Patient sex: M
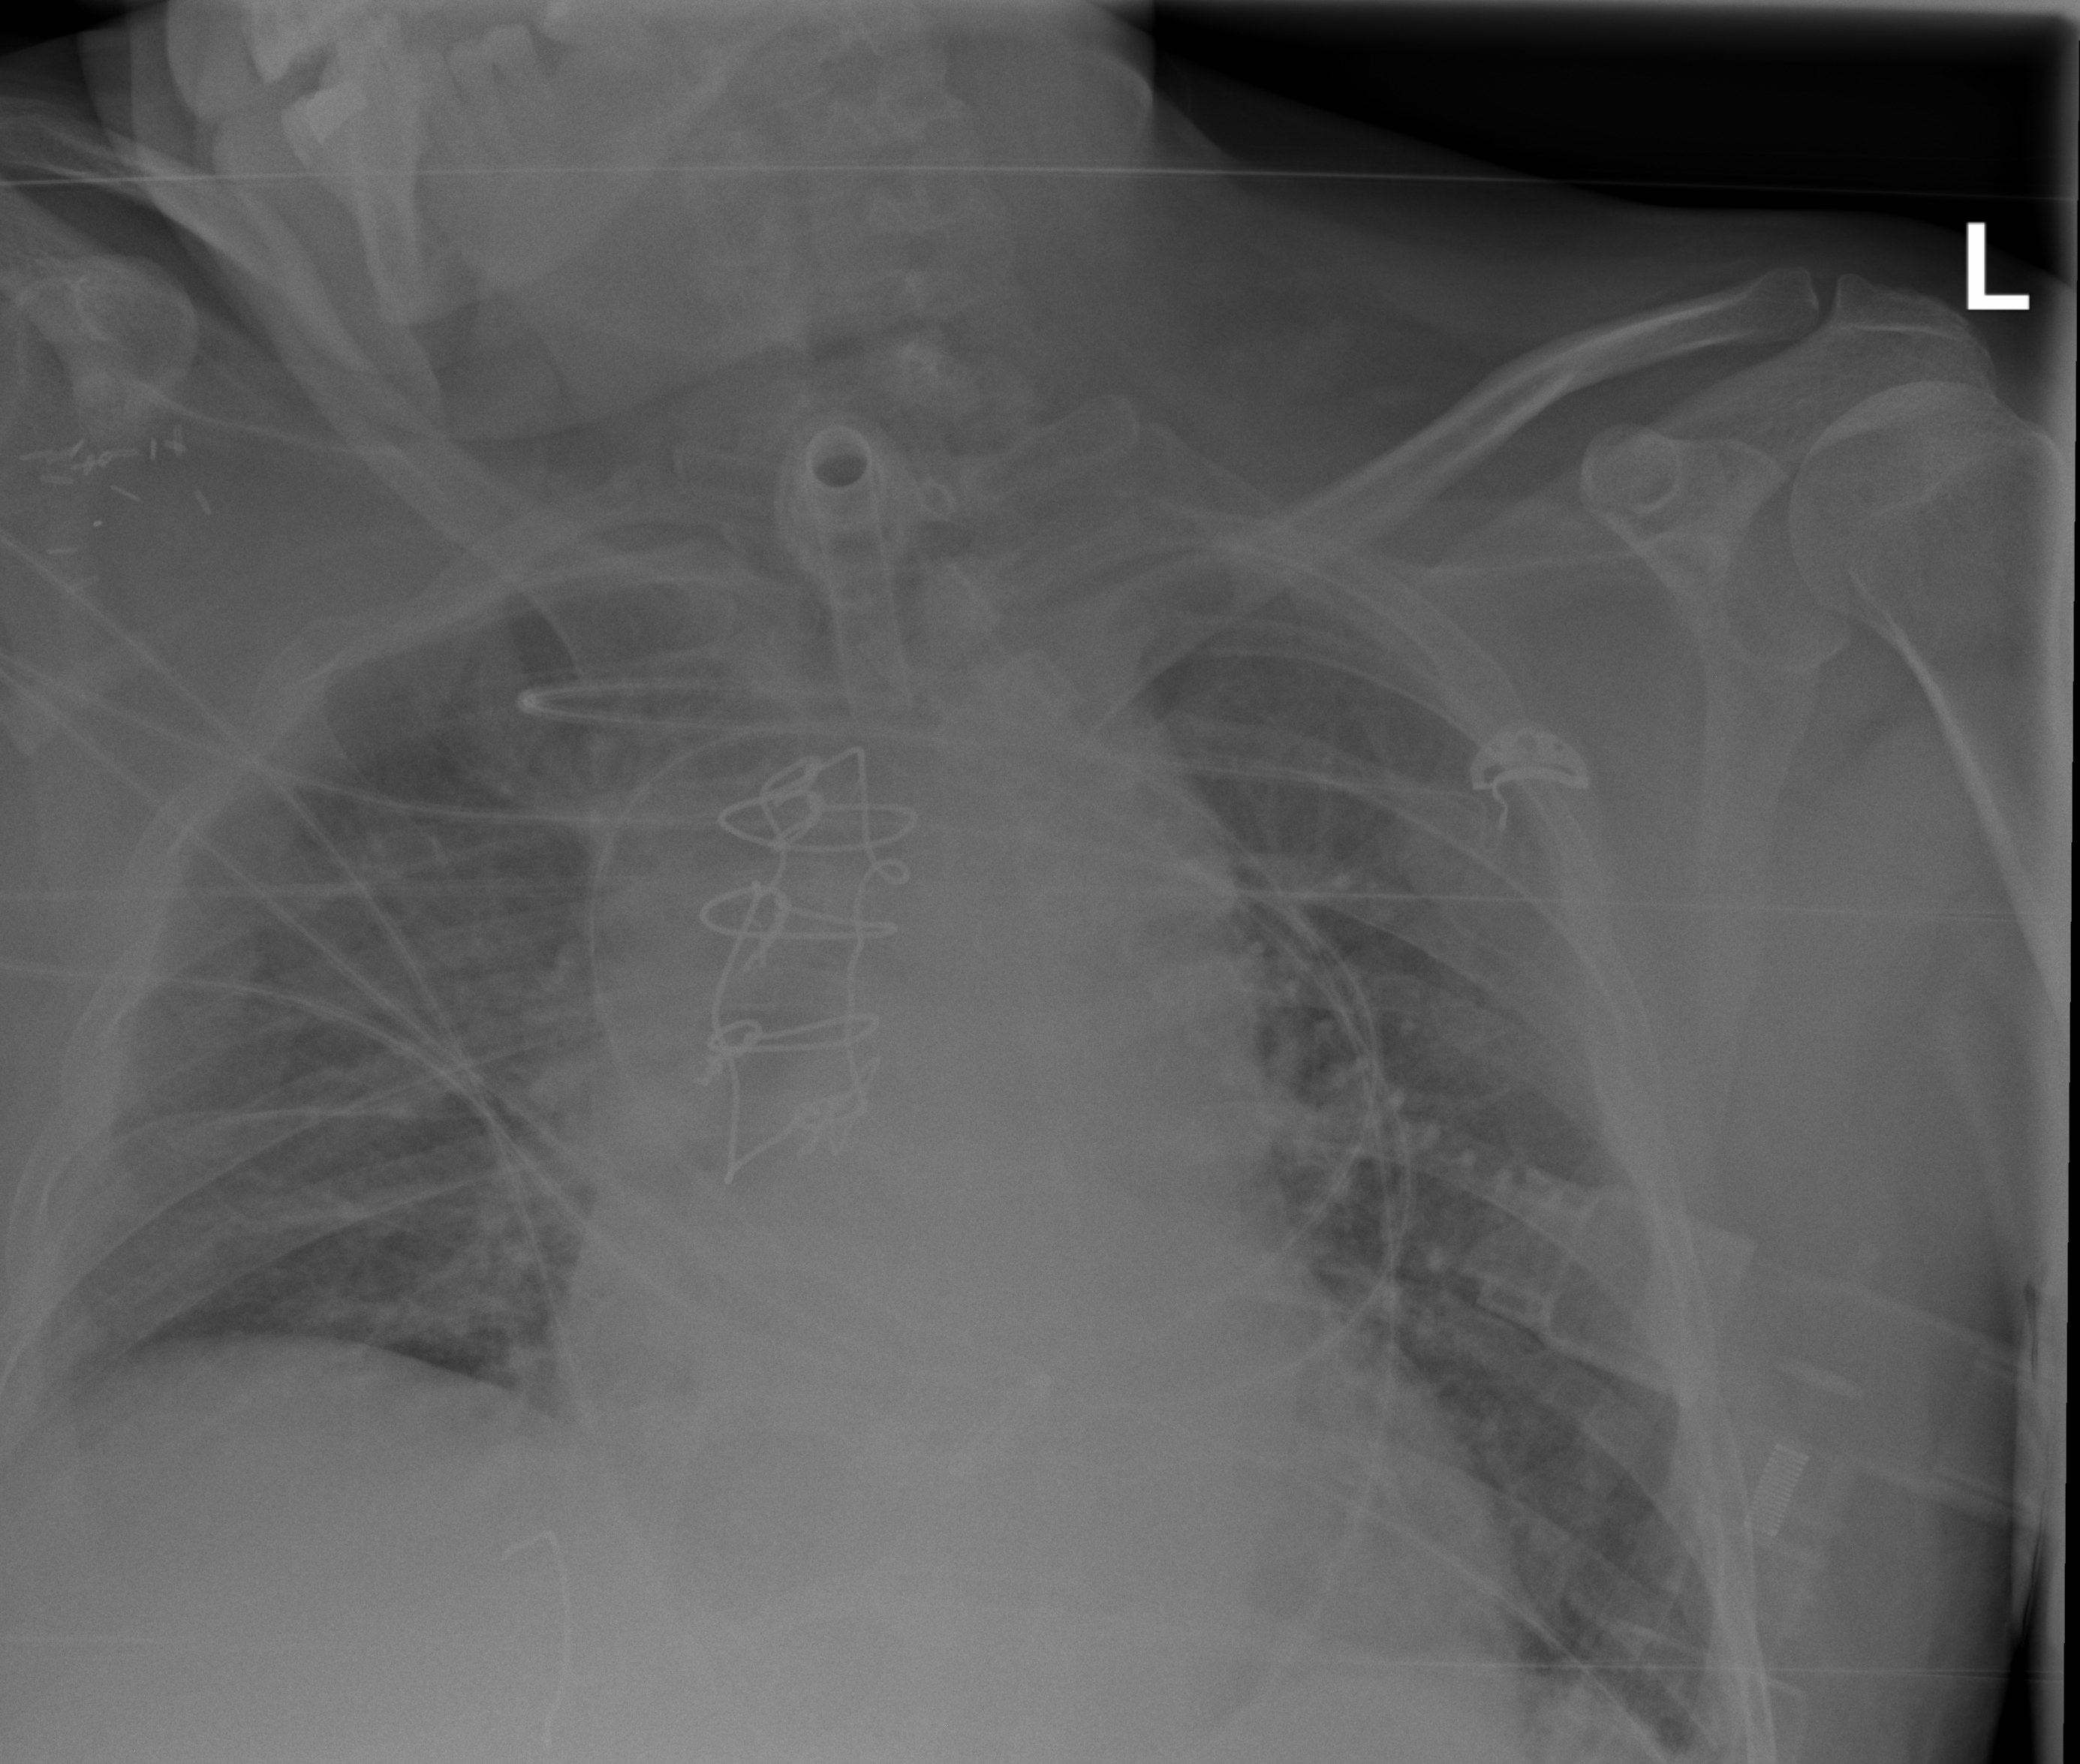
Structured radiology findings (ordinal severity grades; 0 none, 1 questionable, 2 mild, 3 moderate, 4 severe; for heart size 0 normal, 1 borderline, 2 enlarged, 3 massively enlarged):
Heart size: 2
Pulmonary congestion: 2
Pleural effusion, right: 0
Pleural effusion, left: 1
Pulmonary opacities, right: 2
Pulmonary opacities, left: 2
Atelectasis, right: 2
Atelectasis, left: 2